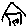
Label: house